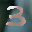
Label: 3